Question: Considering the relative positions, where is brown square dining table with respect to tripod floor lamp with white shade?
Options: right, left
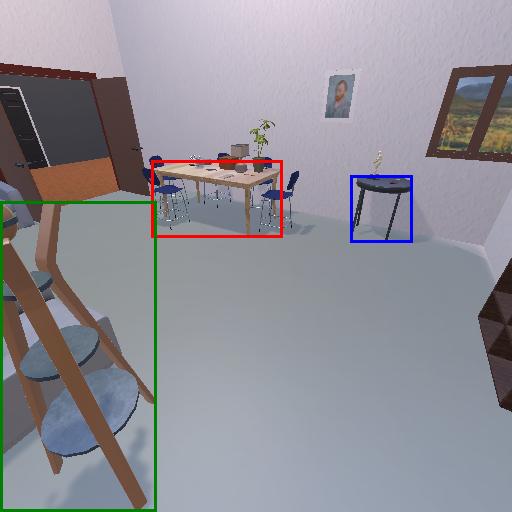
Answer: right